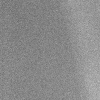
Atmospheric dust classification: not_dusty